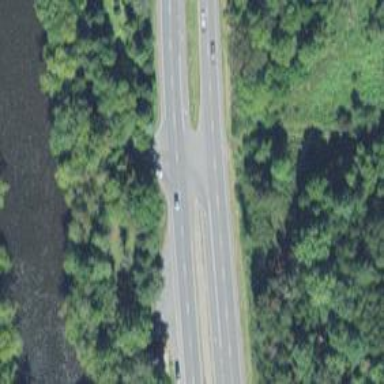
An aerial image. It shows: Trunk highway.